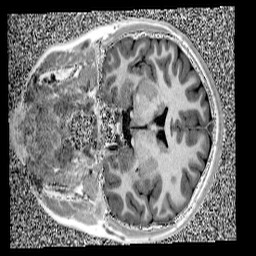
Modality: UNIT1
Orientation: coronal
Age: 12
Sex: female
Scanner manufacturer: siemens
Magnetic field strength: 3 T
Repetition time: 4 s
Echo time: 0.00299 s